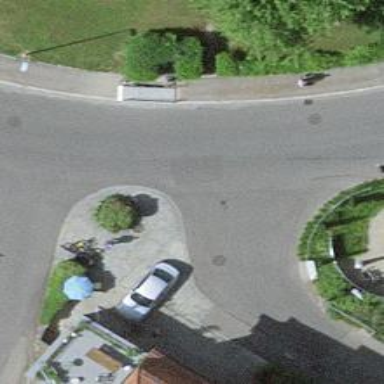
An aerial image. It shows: Residential road with asphalt surface and sidewalk on the left side.